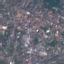
Land use / land cover: Residential